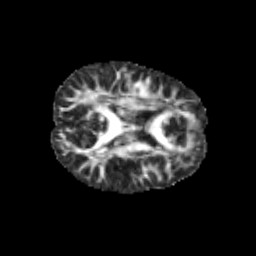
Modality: FA
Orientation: axial
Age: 10
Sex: male
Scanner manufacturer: siemens
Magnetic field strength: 3 T
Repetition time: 3.8 s
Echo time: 0.07 s